Brain MRI, t1w sequence, axial 2D slice.
Patient: age 28, sex M, weight 78 kg, height 1.78 m
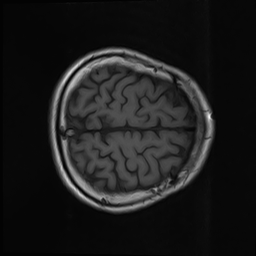